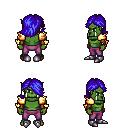
a pixel art fantasy rpg character, male body template, orc, green skin, gold arm armor, magenta pants, blue swoop hairstyle, leather bracers, metal boots, four views (front, back, left, right), 2x2 character sprite sheet, small pixel art, hard edges, no anti-aliasing